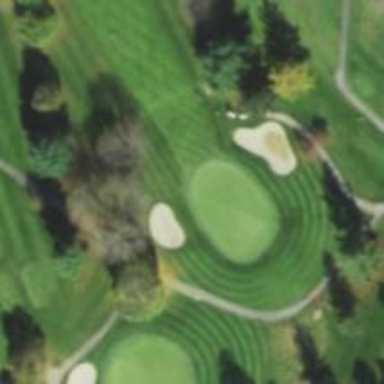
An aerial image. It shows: Golf hole.